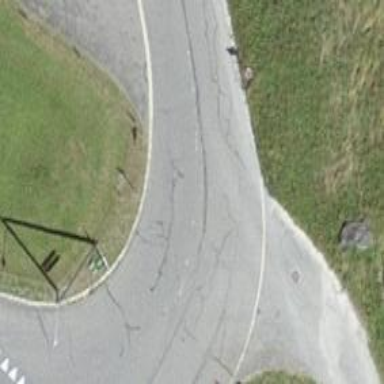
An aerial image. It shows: Unclassified road with asphalt surface.